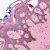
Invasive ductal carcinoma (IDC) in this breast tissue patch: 0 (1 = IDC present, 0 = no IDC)